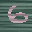
Label: 6